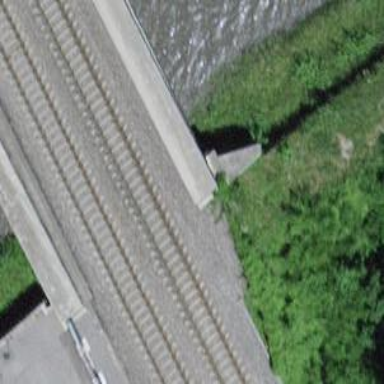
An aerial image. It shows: Railway bridge with electrified tracks and single contact line.